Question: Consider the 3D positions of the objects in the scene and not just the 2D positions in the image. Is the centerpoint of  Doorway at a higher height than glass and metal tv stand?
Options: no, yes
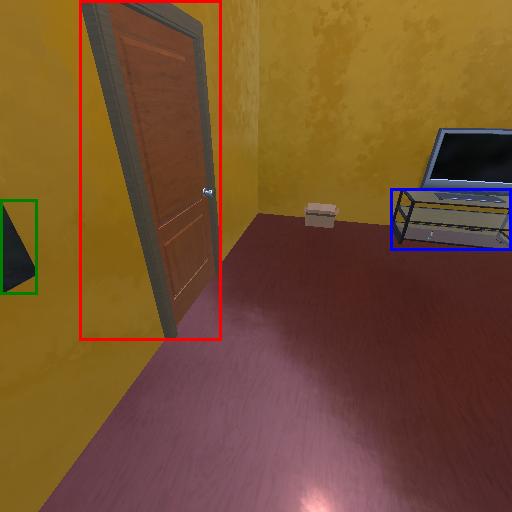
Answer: no